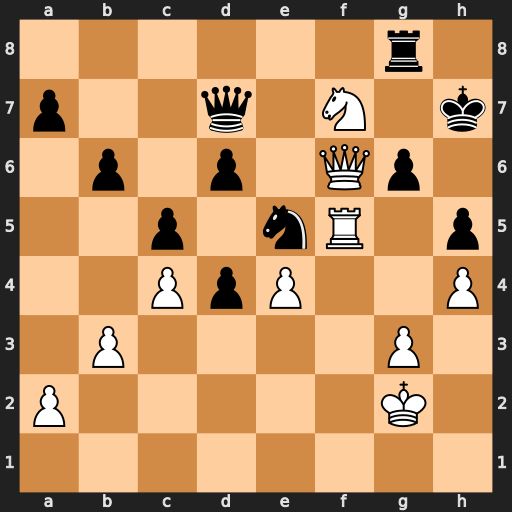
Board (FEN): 6r1/p2q1N1k/1p1p1Qp1/2p1nR1p/2PpP2P/1P4P1/P5K1/8
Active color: w
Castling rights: -
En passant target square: -
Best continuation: Rxh5+ gxh5 Qh6#